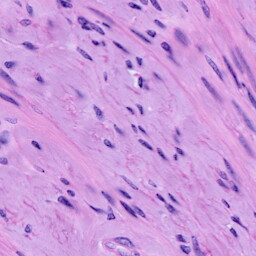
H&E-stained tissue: Cervix